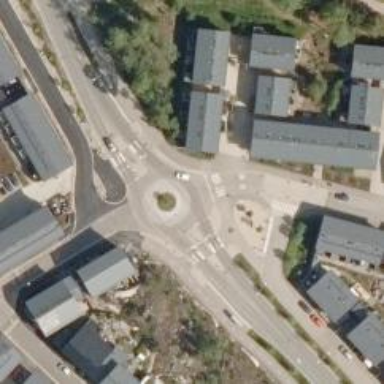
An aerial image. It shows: Tertiary road with asphalt surface leading to roundabout junction.